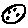
Label: moon